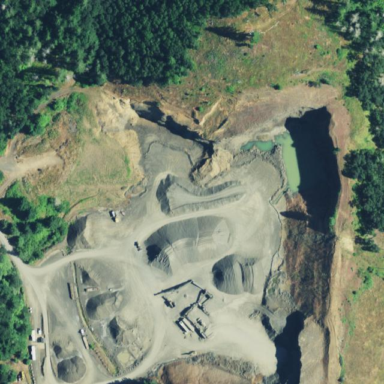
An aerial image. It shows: Quarry area that is man-made.